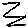
Label: zigzag